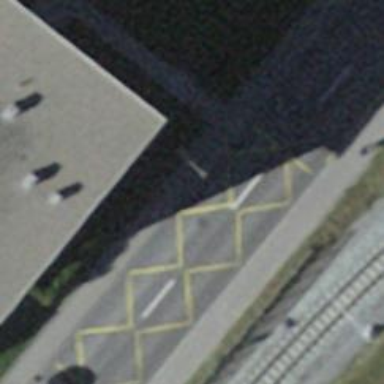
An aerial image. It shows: Bus stop with platform for public transport.